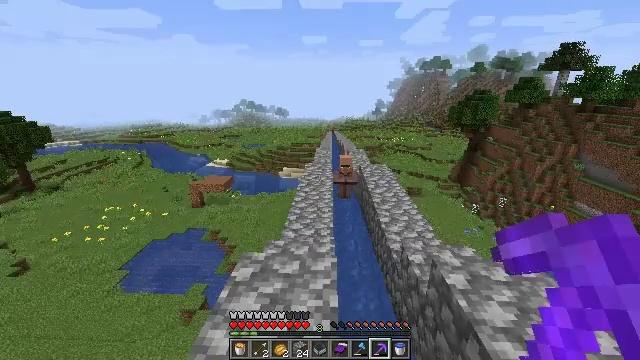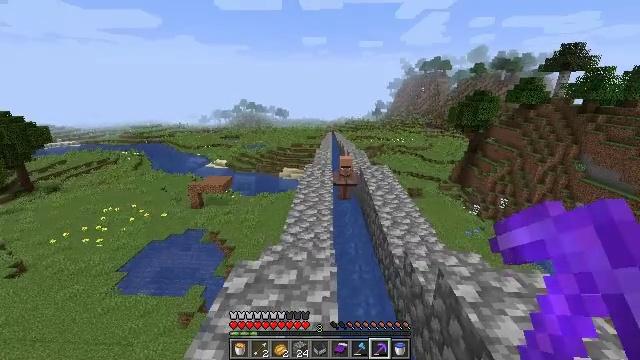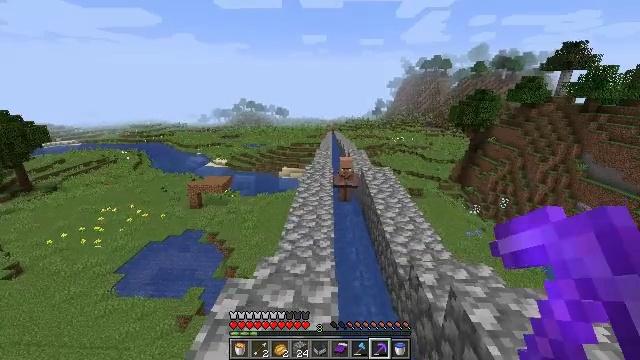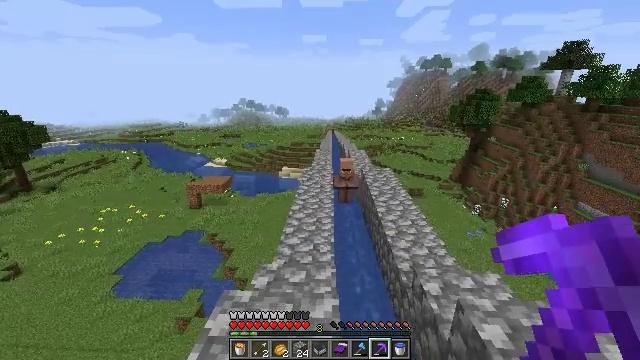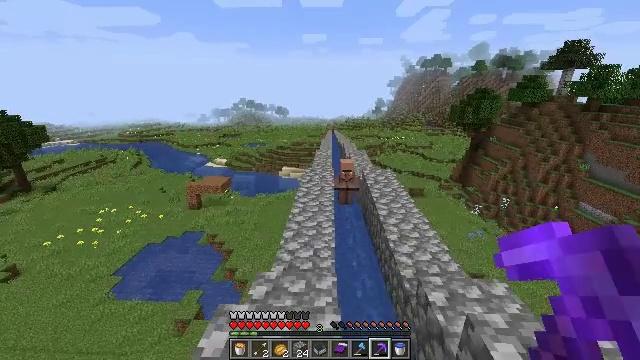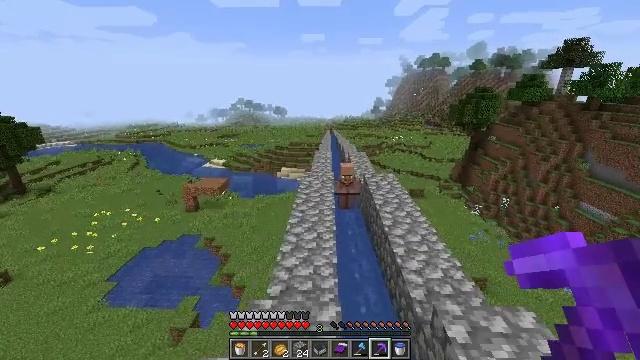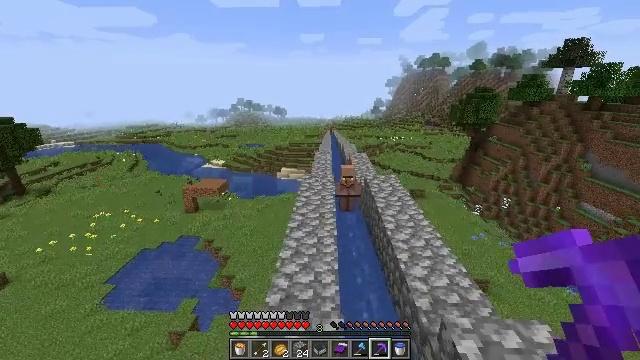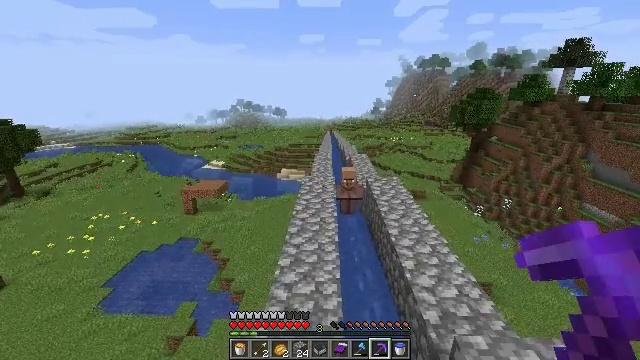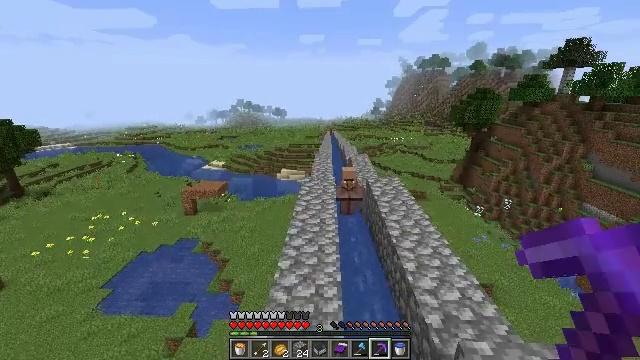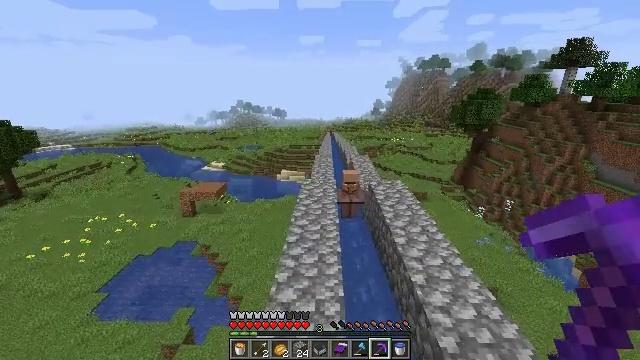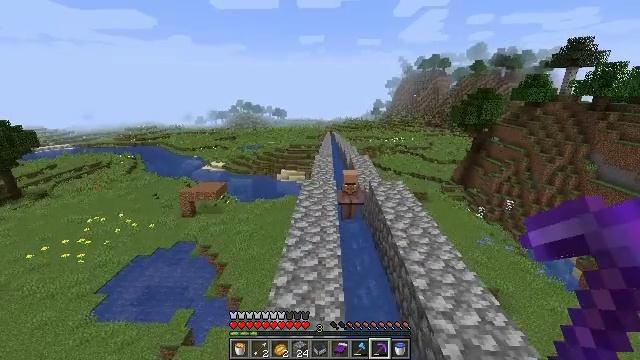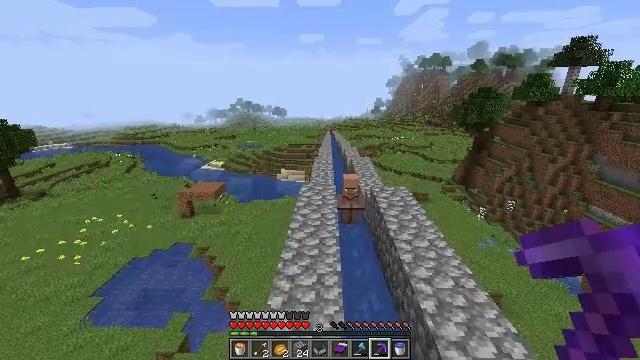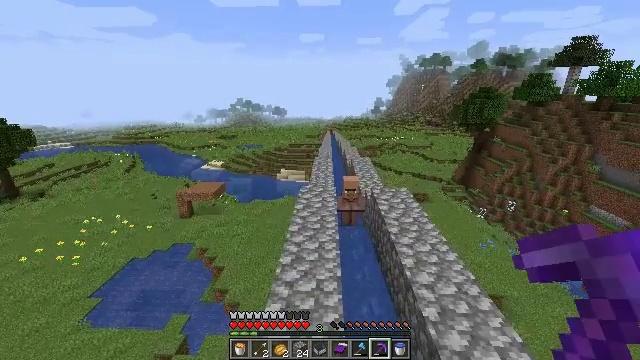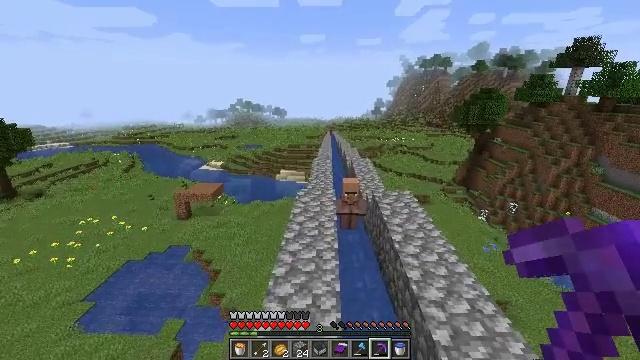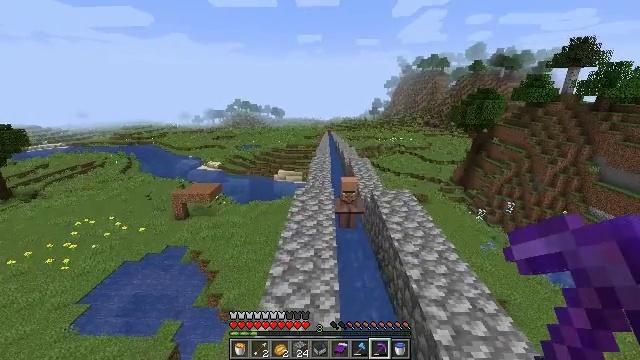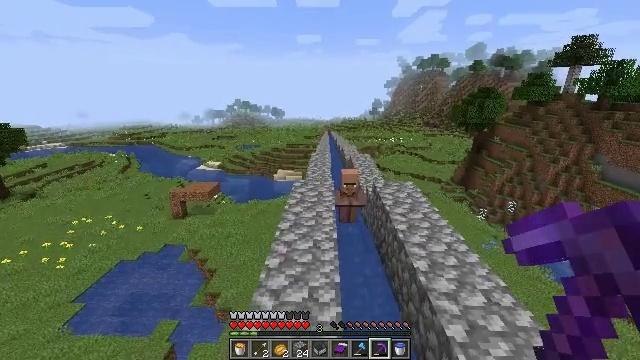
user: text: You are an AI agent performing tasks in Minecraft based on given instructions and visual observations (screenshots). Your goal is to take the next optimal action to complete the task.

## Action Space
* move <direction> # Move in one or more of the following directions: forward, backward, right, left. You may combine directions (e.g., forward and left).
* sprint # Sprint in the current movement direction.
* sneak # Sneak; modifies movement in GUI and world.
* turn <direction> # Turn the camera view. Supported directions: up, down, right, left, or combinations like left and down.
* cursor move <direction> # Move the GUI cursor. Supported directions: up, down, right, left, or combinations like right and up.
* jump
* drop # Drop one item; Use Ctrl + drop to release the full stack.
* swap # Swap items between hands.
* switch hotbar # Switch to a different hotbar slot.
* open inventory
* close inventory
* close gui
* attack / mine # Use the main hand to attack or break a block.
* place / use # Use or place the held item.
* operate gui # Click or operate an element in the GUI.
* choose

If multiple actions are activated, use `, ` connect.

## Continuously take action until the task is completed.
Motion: motion action
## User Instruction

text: Mine cobblestone underground.
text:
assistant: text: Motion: move forward
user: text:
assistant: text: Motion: move forward
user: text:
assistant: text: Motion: move forward
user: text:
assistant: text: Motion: move forward
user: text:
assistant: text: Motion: move forward
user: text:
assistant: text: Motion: move forward
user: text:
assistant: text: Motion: move forward
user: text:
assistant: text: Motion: move forward
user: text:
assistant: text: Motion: move forward
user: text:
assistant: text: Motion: move forward
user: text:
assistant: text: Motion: move forward
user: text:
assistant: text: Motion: move forward
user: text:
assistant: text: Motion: move forward
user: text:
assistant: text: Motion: move forward
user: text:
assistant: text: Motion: move forward
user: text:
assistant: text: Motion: move forward
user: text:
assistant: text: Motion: move forward
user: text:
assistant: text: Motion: move forward
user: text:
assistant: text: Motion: move forward
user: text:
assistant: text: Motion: move forward
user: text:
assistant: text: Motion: move forward
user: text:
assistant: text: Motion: move forward
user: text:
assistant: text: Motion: move forward
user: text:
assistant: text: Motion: move forward
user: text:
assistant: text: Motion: move forward
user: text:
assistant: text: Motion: move forward
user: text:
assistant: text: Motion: move forward
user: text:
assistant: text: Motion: move forward
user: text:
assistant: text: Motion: move forward
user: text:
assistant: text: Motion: move forward